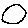
Label: circle